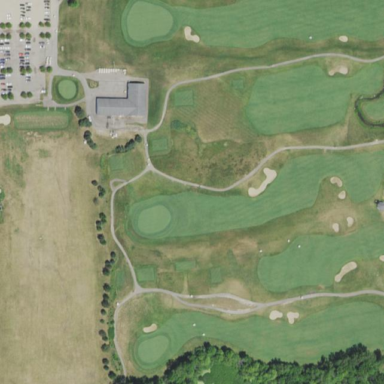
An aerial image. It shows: Grassy area designated as golf fairway.